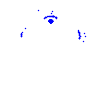
Particle: pion